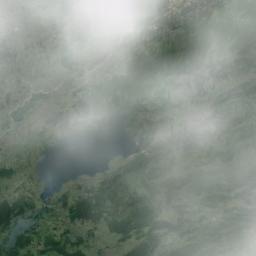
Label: cloud